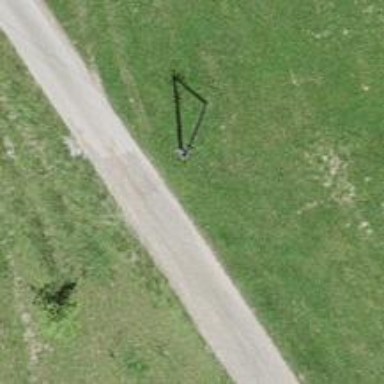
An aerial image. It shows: Power pole.